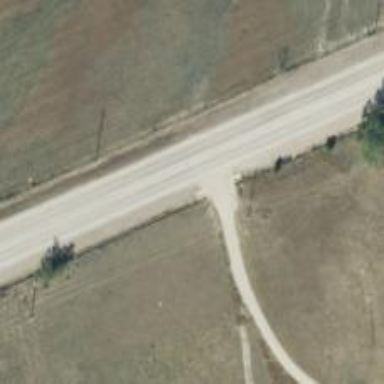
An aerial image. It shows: Asphalt road classified as primary highway.